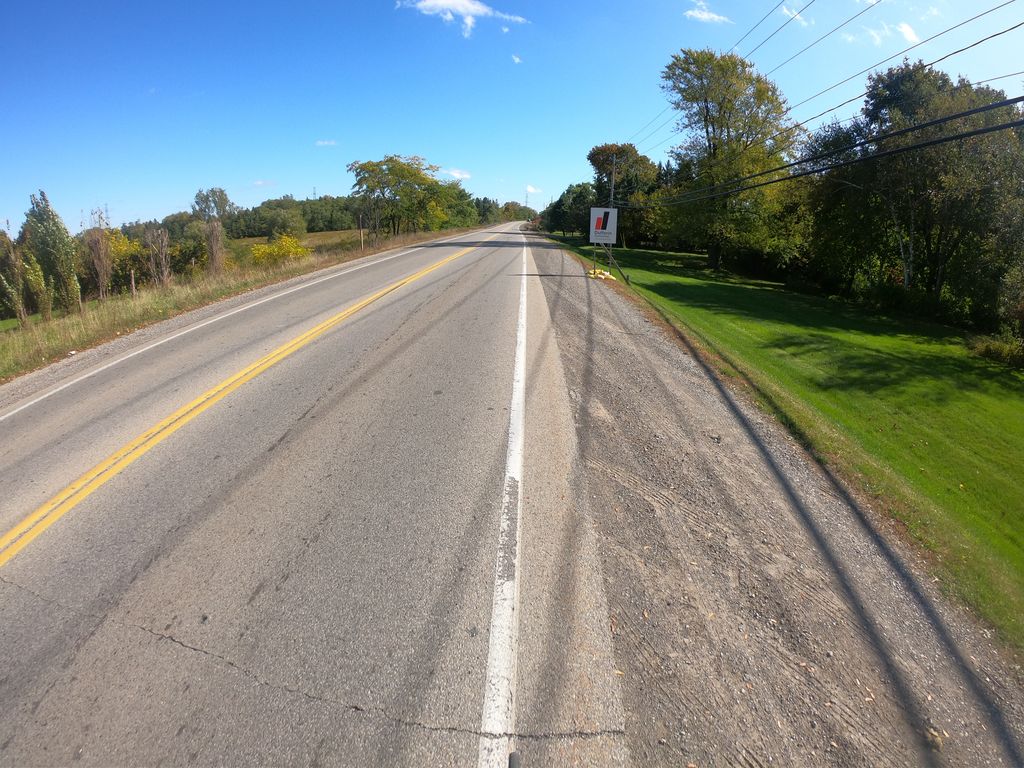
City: kitchener-waterloo